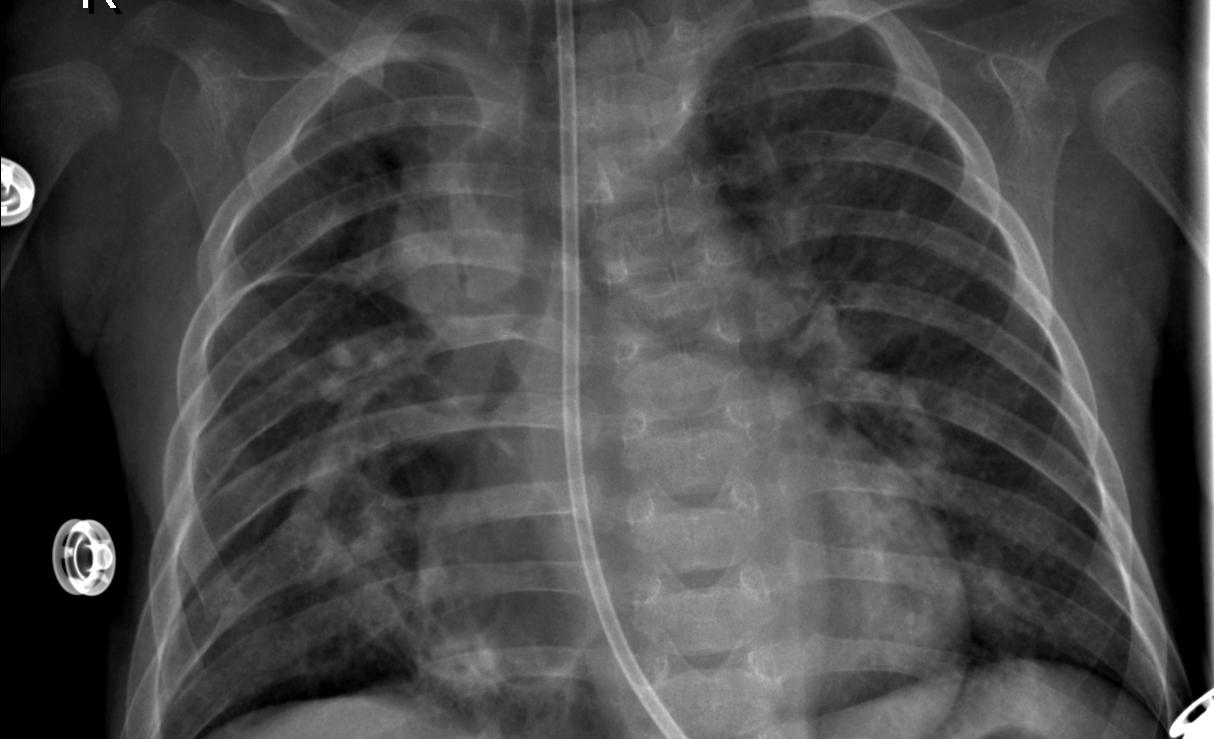
Diagnosis: PNEUMONIA